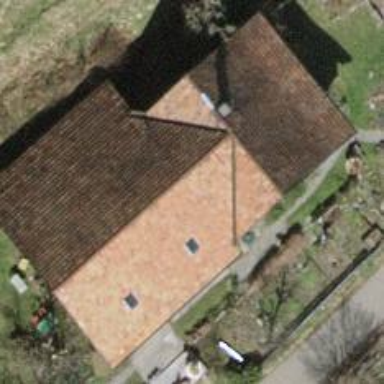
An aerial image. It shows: Detached building.